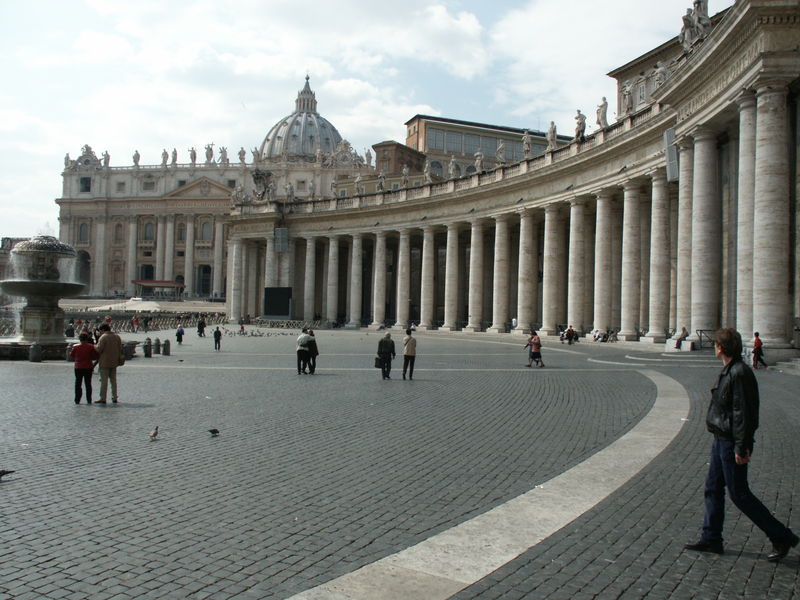
Titel: Petersplatz in Rom
Künstler: Giovanni Lorenzo Bernini
Standort: Rom, S. Pietro (EU - I - Latium)
Schlagwörter: himmel, wasser, wolken, menschen, sitzen, hell, laterne, stühle, säule, säulen, dach, gebäude, architektur, paar, brunnen, farbig, bogen, italien, passanten, pflaster, giebel, platz, besucher, figuren, kuppel, papst, jeans, geländer, halle, foto, fotografie, photographie, pärchen, religion, balustrade, dom, tauben, pflastersteine, tasche, sonnig, arkaden, rom, photo, portal, gesims, skulpturen, vatikan, fotographie, säulenhalle, bauplastik, kollonaden, michelangelo, petersdom, sankt peter, kolonnaden, petersplatz, touristen, gbäude, piazza, st. peter, gepflastert, raffael, lederjacke, bernini, bruneleschi, lautsprecher, sangallo, loggie, skulptutren, touristenplatz